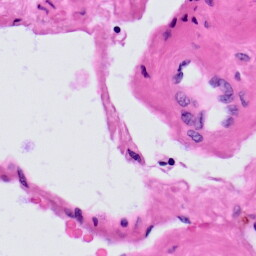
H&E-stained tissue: Prostate